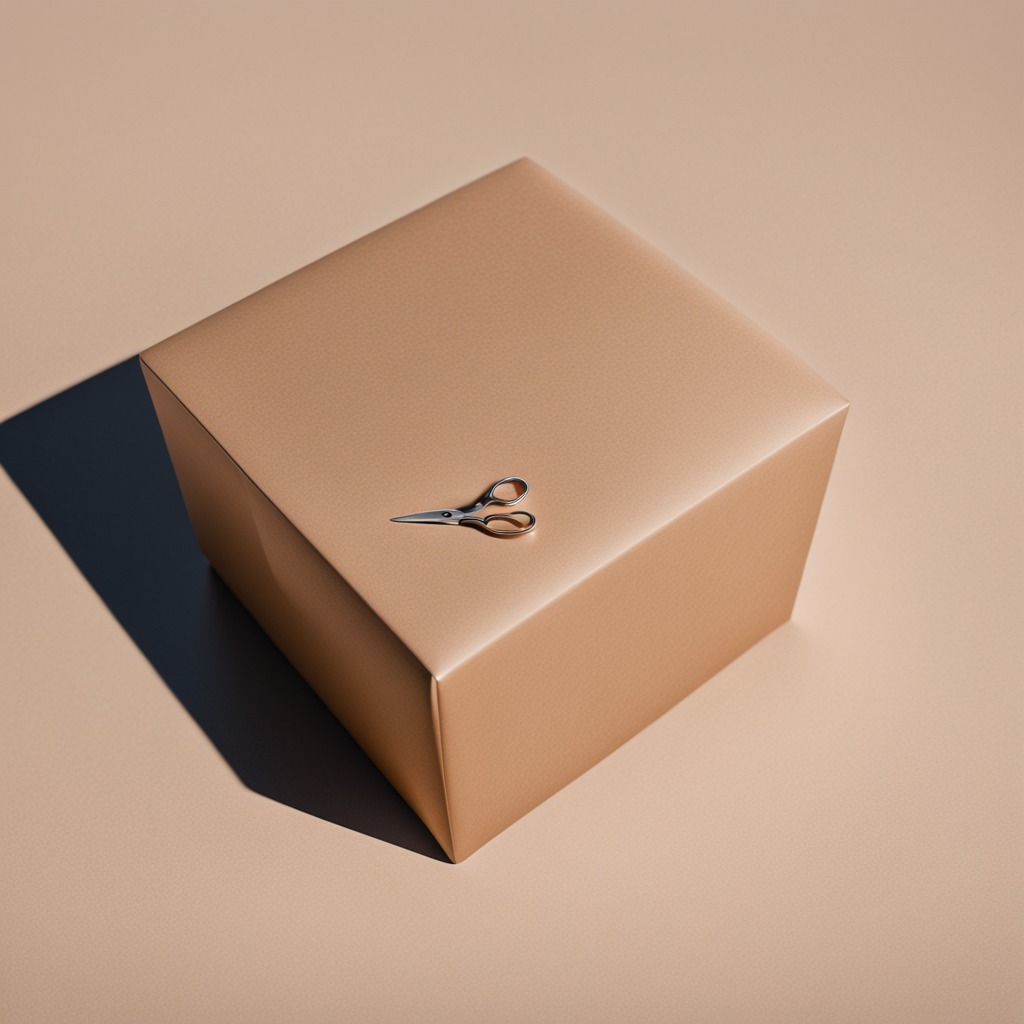
A scissor lies on the cardboard box surface in an outdoor workshop during daytime bright natural light soft shadows slightly creased but